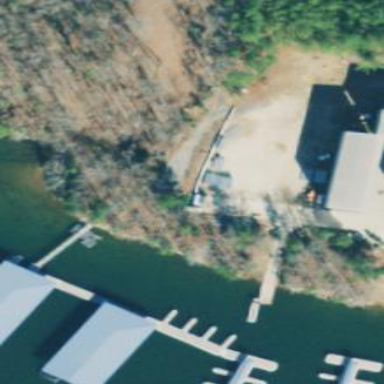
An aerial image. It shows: Boatyard located near waterway.